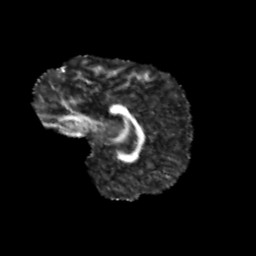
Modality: FA
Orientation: sagittal
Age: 11
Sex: male
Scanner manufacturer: siemens
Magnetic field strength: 3 T
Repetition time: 3.8 s
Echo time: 0.07 s